Field crop: tomato
Growth stage: 2
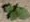
Species: solanum